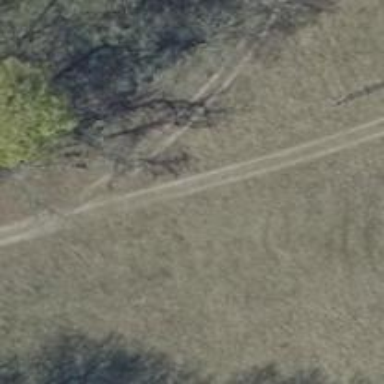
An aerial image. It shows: Dirt track road with grade 4 tracktype.